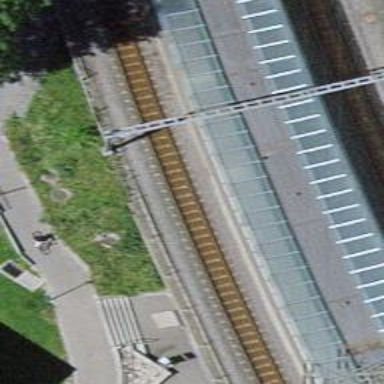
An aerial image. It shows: Platform edge at railway station.